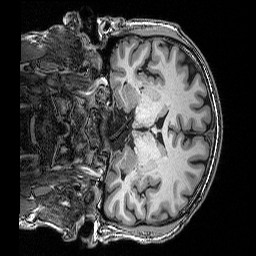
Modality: T1w
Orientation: coronal
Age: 50
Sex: male
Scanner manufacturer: siemens
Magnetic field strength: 3 T
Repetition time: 2.53 s
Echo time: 0.0035 s